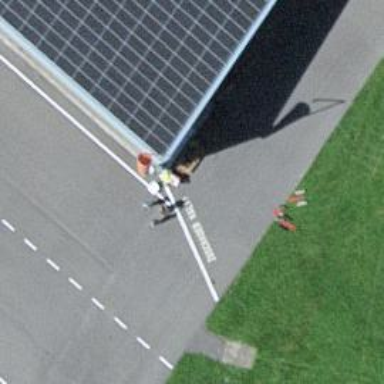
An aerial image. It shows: Windsock at the airport.